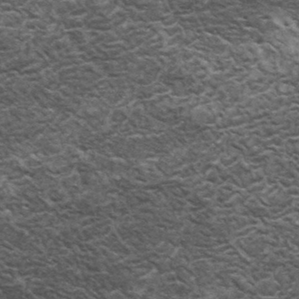
Label: frost